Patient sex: M
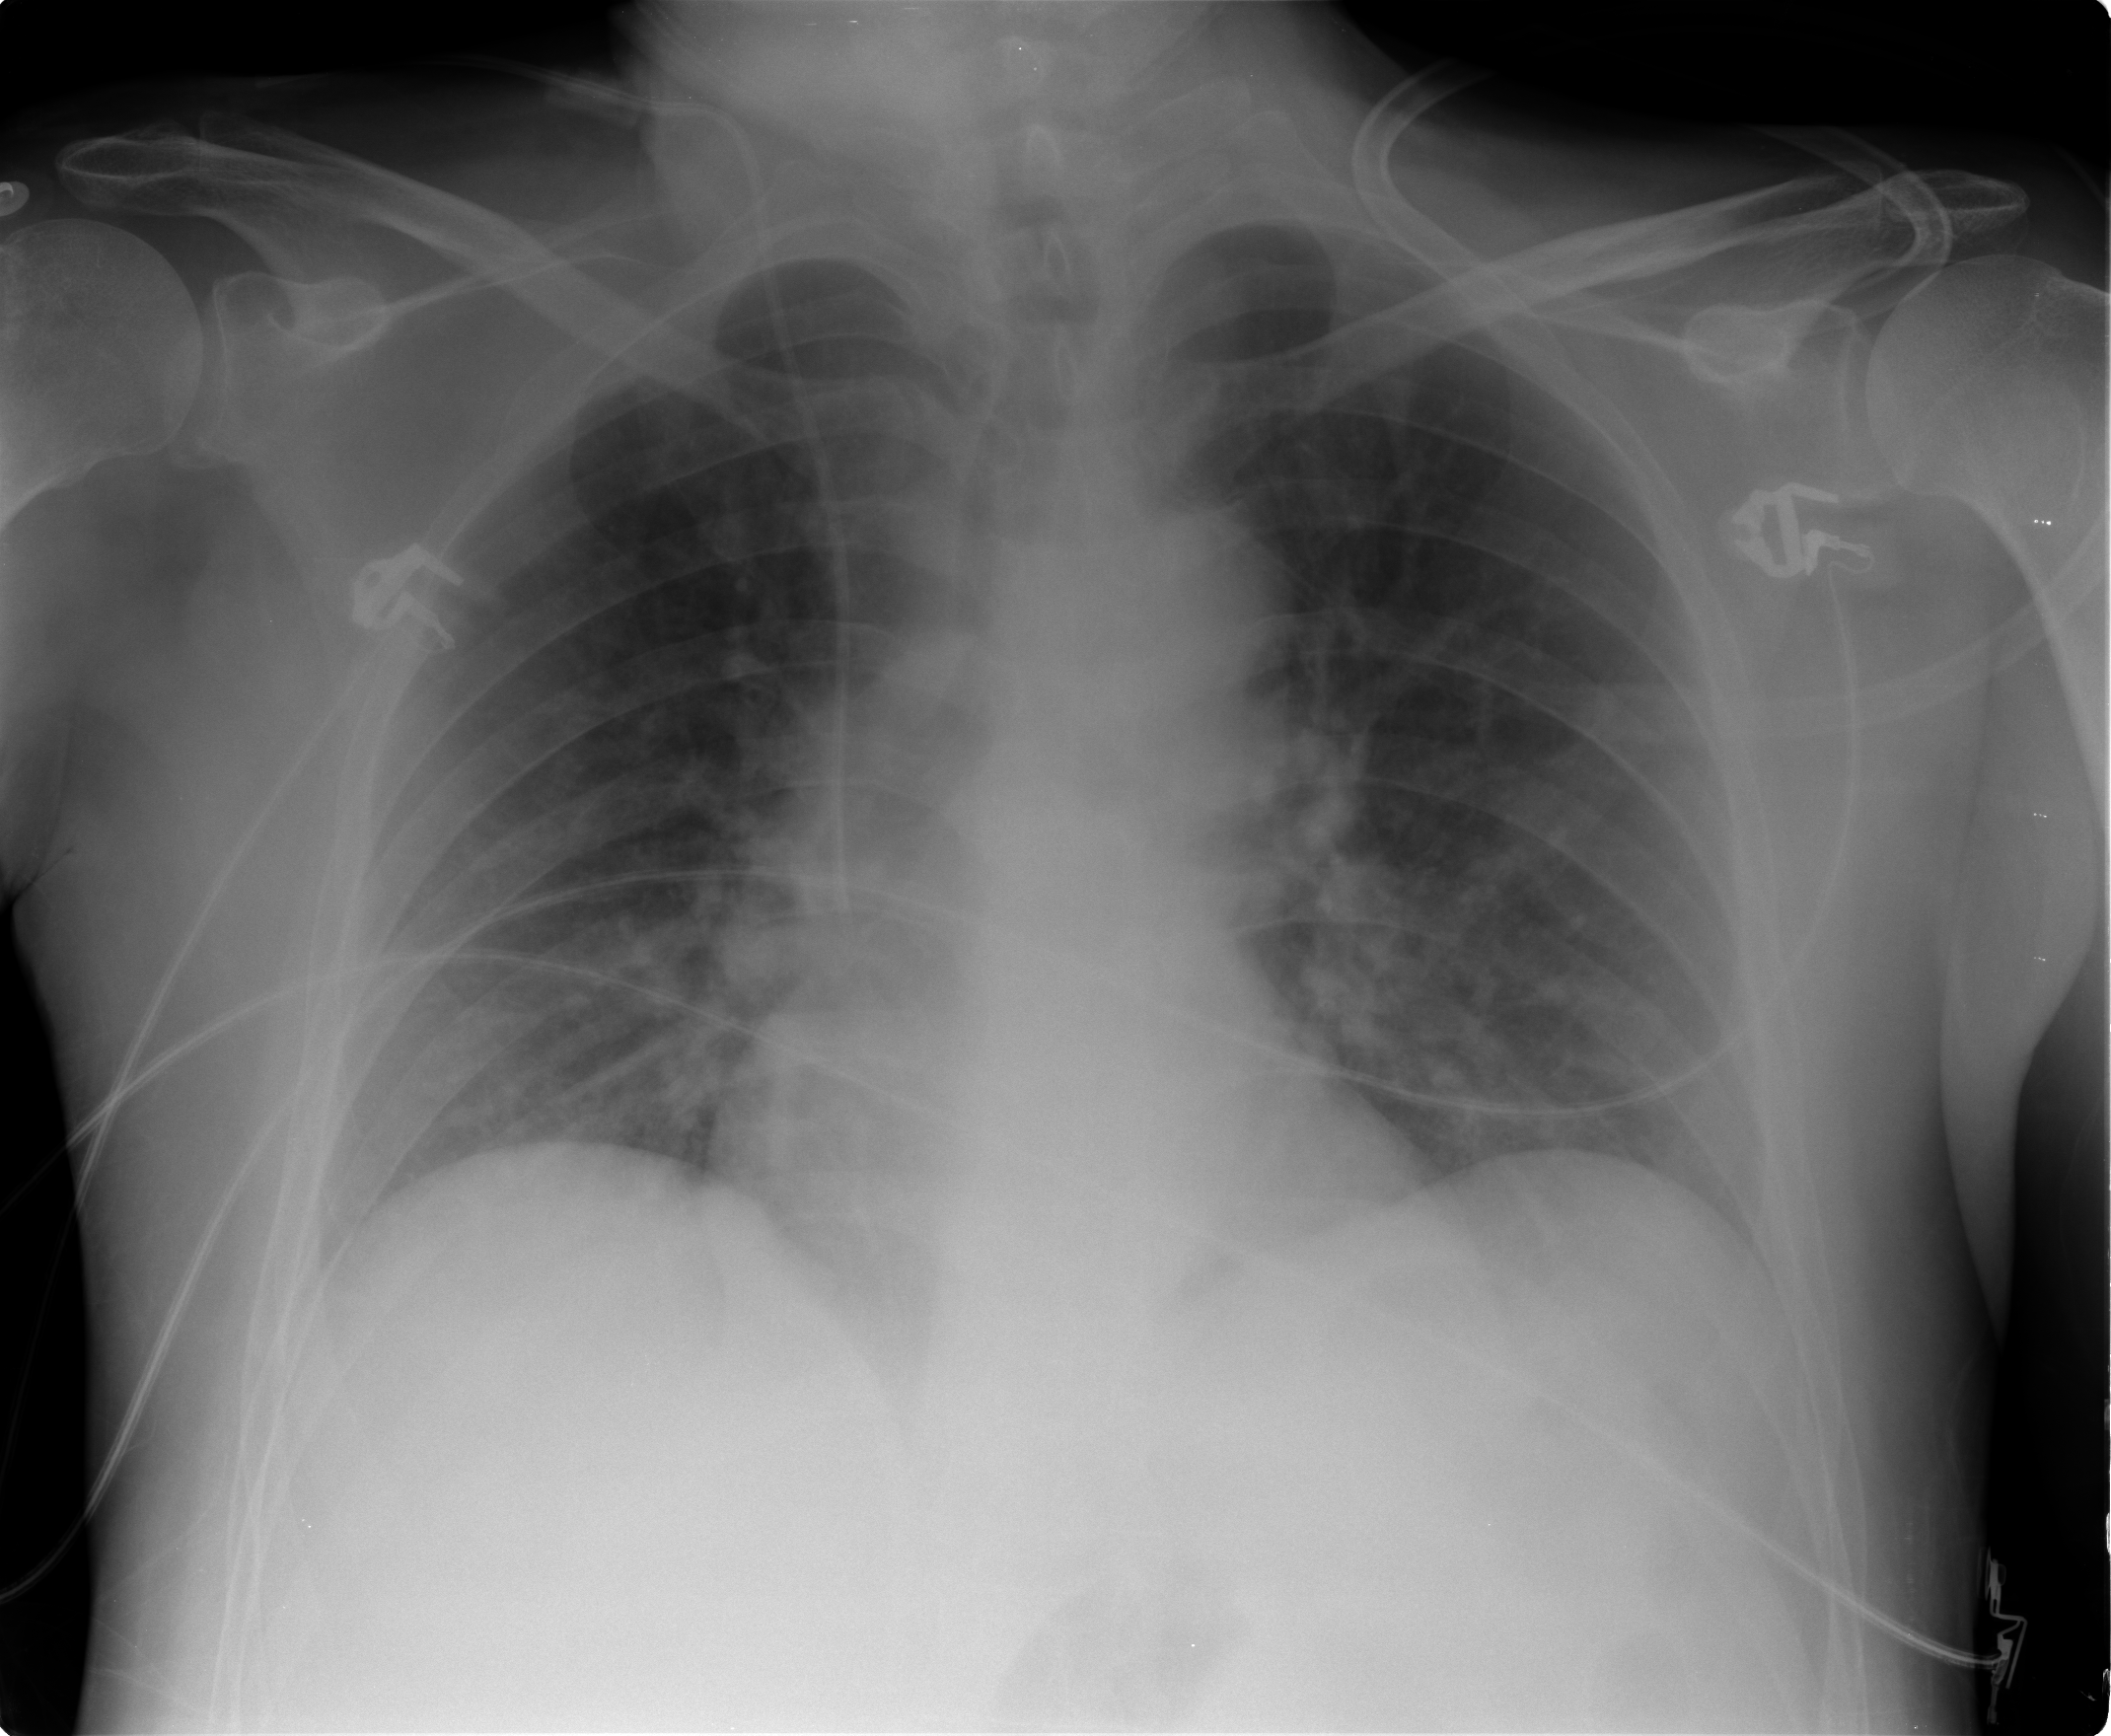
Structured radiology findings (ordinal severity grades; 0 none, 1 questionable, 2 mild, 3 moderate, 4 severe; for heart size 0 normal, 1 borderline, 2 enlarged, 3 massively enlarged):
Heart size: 1
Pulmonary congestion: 2
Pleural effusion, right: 0
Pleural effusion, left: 0
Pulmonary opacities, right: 0
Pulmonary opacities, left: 1
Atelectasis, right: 2
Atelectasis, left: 2